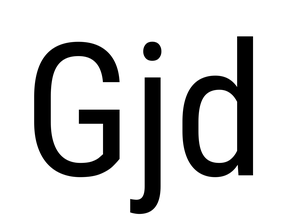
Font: Roboto_Condensed_Regular